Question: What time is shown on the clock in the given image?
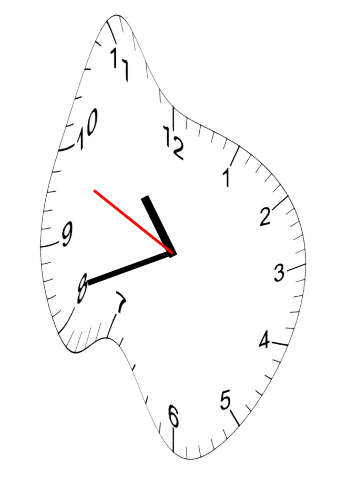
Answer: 10:41:49